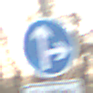
Verkehrszeichen: VorgeschriebeneFahrtrichtungGeradeausOderRechts
Zusatzzeichen unten: SonstigeFahrzeugePersonengruppenFrei1
Umgebung: Outdoor, Nature
Tageszeit: SunriseSunset
Wetter: PartlyCloudy
Licht: Natural
Jahreszeit: NotSpecified
Kontrast: MediumContrast